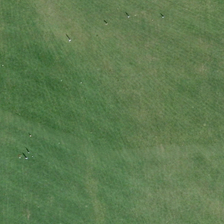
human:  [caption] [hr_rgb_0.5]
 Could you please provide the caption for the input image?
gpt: some people are sparsely in a piece of green meadow .

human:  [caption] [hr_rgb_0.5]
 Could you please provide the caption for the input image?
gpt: some people are sparsely in a piece of green meadow .

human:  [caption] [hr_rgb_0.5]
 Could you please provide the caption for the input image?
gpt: some people are sparsely in a piece of green meadow .

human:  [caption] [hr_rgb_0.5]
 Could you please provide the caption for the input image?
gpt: some people are sparsely in a piece of green meadow .

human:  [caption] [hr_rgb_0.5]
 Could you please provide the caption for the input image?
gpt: some people are sparsely in a piece of green meadow .